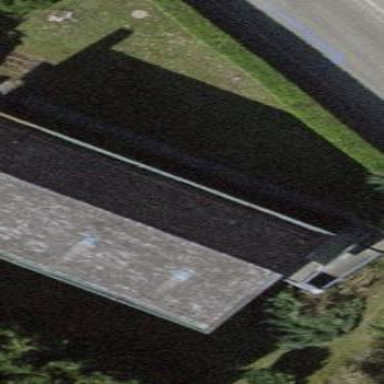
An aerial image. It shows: Pitched roof building.